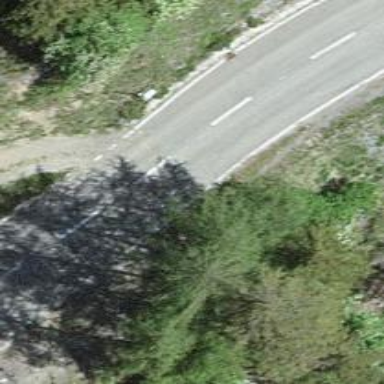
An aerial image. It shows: Unmarked crossing on the road.